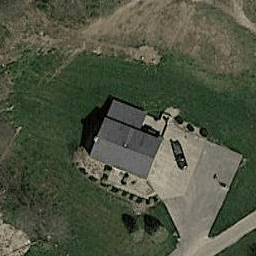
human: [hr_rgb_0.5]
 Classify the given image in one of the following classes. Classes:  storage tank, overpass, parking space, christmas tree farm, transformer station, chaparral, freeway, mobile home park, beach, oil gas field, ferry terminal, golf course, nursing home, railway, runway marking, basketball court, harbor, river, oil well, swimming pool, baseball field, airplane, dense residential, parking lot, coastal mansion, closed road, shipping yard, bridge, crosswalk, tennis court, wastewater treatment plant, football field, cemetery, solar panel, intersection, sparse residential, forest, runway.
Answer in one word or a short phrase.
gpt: sparse residential